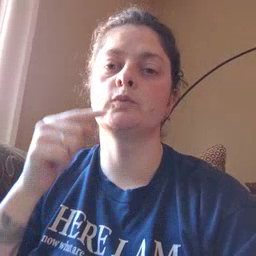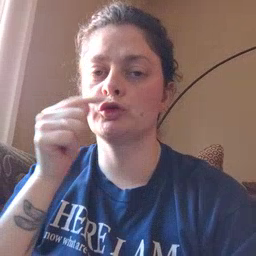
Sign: toothbrush